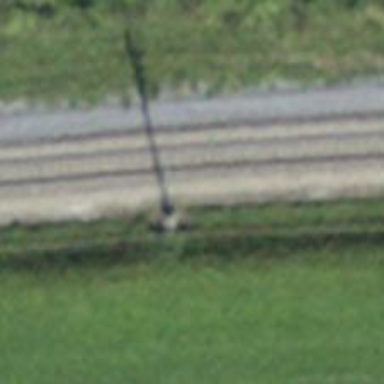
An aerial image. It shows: Power pole.